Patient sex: M
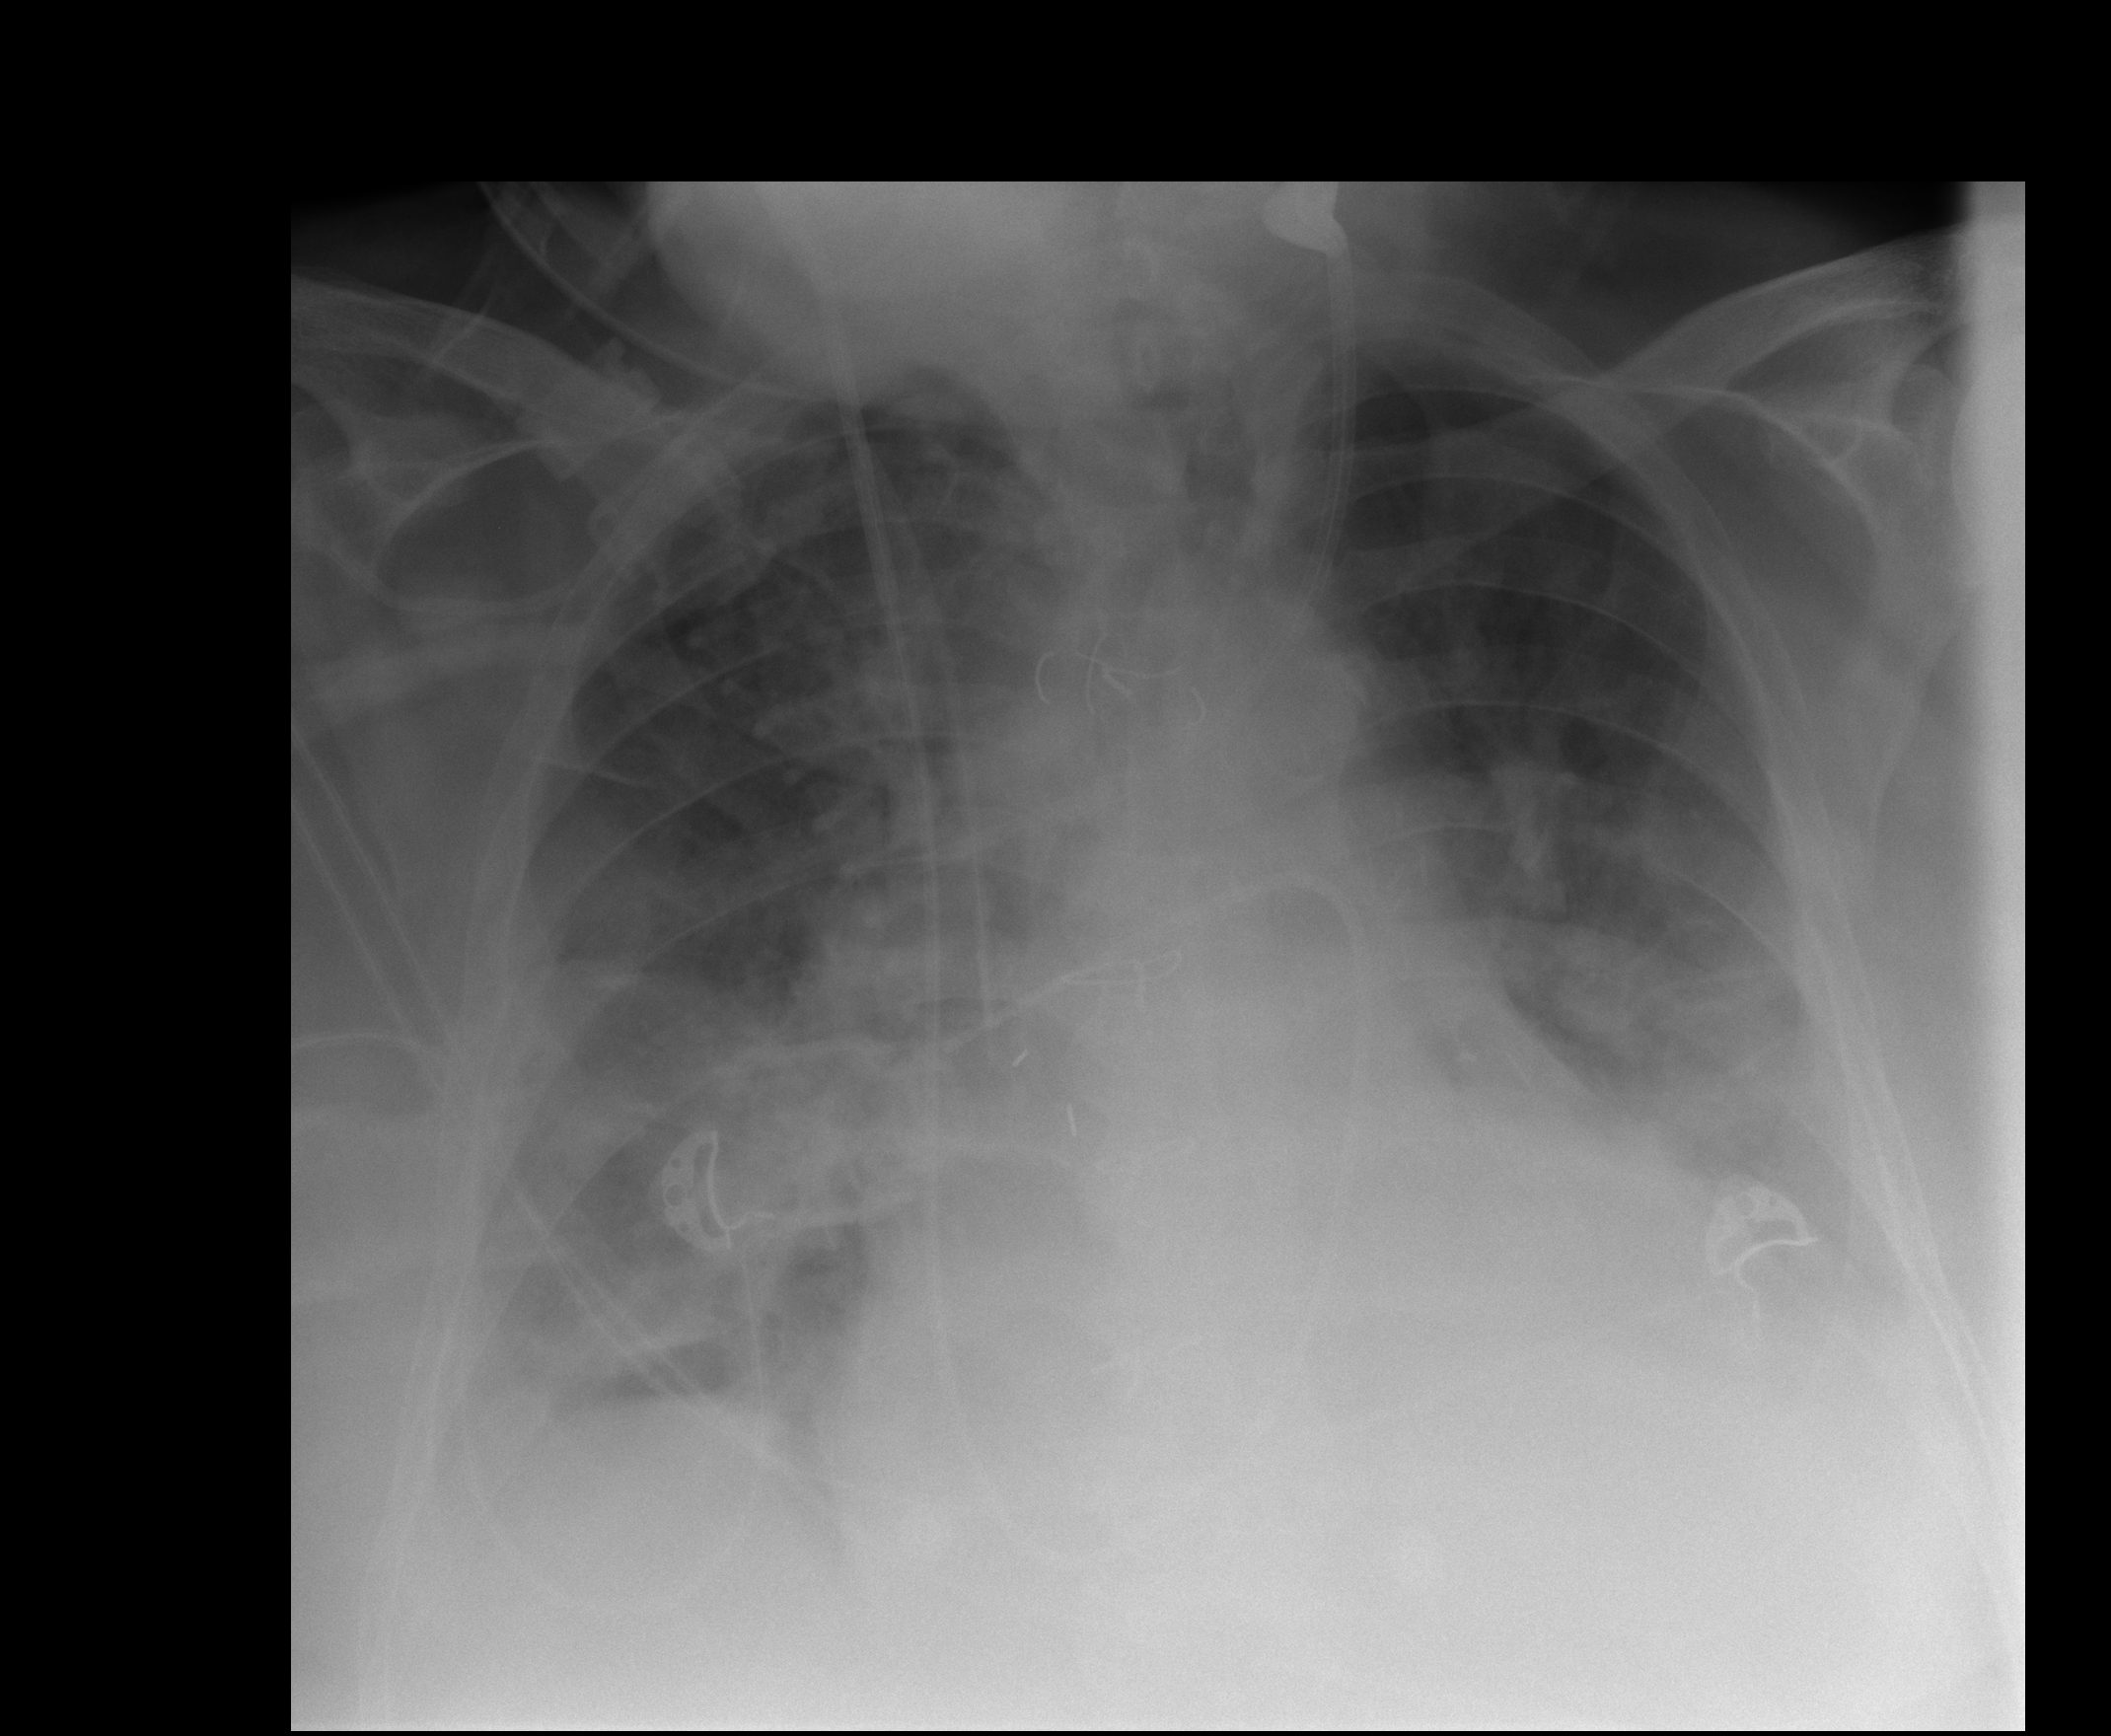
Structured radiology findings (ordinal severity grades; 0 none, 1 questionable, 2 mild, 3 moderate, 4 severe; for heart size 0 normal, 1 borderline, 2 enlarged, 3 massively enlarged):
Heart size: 2
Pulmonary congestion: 3
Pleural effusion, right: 1
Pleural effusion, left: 2
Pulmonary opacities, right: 2
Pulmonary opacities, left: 0
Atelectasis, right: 2
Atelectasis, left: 2